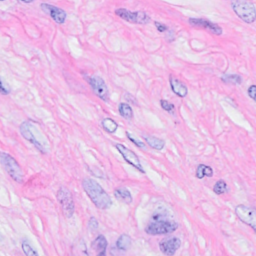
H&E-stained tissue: Breast